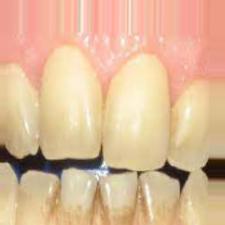
Condition: Tooth Discoloration